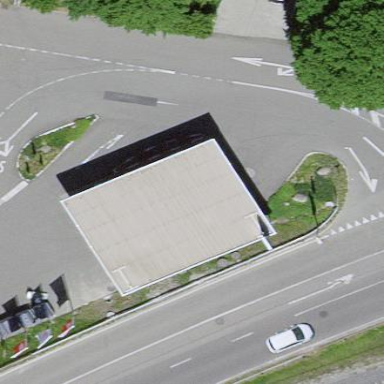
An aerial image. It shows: View of roof of building.